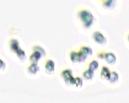
Label: Phaeocystis